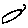
Label: circle